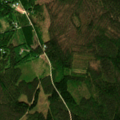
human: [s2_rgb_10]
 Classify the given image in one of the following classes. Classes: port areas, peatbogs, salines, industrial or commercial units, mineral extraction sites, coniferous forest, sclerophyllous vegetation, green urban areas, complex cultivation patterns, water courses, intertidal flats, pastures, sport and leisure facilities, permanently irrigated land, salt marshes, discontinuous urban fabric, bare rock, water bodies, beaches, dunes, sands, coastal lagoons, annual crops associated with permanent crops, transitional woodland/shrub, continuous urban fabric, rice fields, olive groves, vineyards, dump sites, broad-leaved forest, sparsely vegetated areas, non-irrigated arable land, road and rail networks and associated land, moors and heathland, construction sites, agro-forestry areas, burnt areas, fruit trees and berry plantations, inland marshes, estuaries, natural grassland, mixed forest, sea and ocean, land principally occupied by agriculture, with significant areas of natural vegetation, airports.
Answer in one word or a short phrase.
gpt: coniferous forest, transitional woodland/shrub